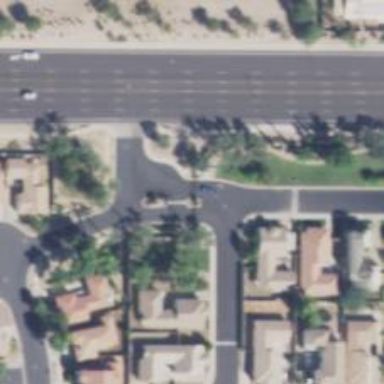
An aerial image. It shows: Residential road with sidewalk on the left.